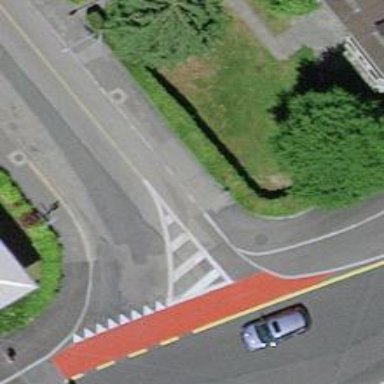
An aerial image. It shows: Asphalt residential road with opposite lane cycleway.